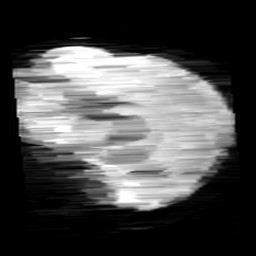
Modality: minIP
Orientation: sagittal
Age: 12
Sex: female
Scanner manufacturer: siemens
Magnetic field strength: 3 T
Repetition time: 0.027 s
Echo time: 0.02 s